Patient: sex M, age 74
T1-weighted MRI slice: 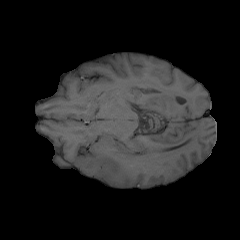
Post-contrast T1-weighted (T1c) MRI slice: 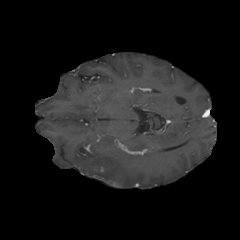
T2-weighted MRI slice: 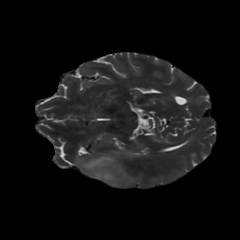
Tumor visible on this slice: yes
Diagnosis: Astrocytoma, IDH-wildtype
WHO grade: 3